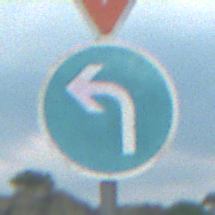
Verkehrszeichen: VorgeschriebeneFahrtrichtungLinks
Zusatzzeichen oben: VorfahrtGewaehren
Umgebung: Outdoor, Nature
Tageszeit: MorningAfternoon
Wetter: PartlyCloudy
Licht: Natural
Jahreszeit: NotSpecified
Kontrast: LowContrast